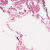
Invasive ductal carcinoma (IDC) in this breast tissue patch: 0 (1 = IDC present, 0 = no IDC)